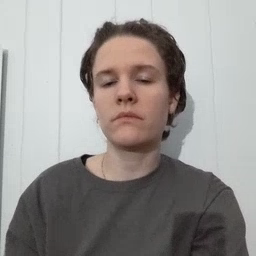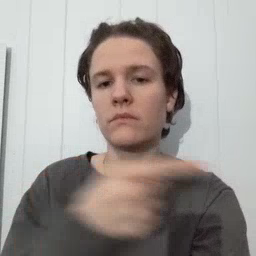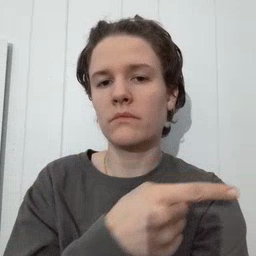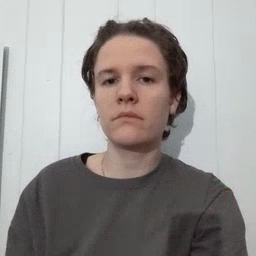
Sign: hesheit